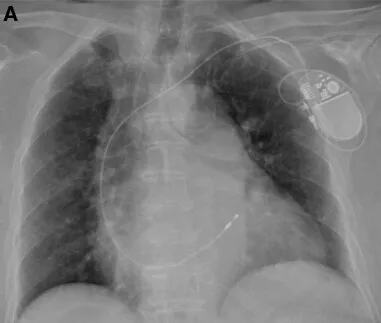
Case report 1. (A) Post-implant chest X-ray.
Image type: radiology (x_ray)